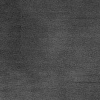
Atmospheric dust classification: dusty